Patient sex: F
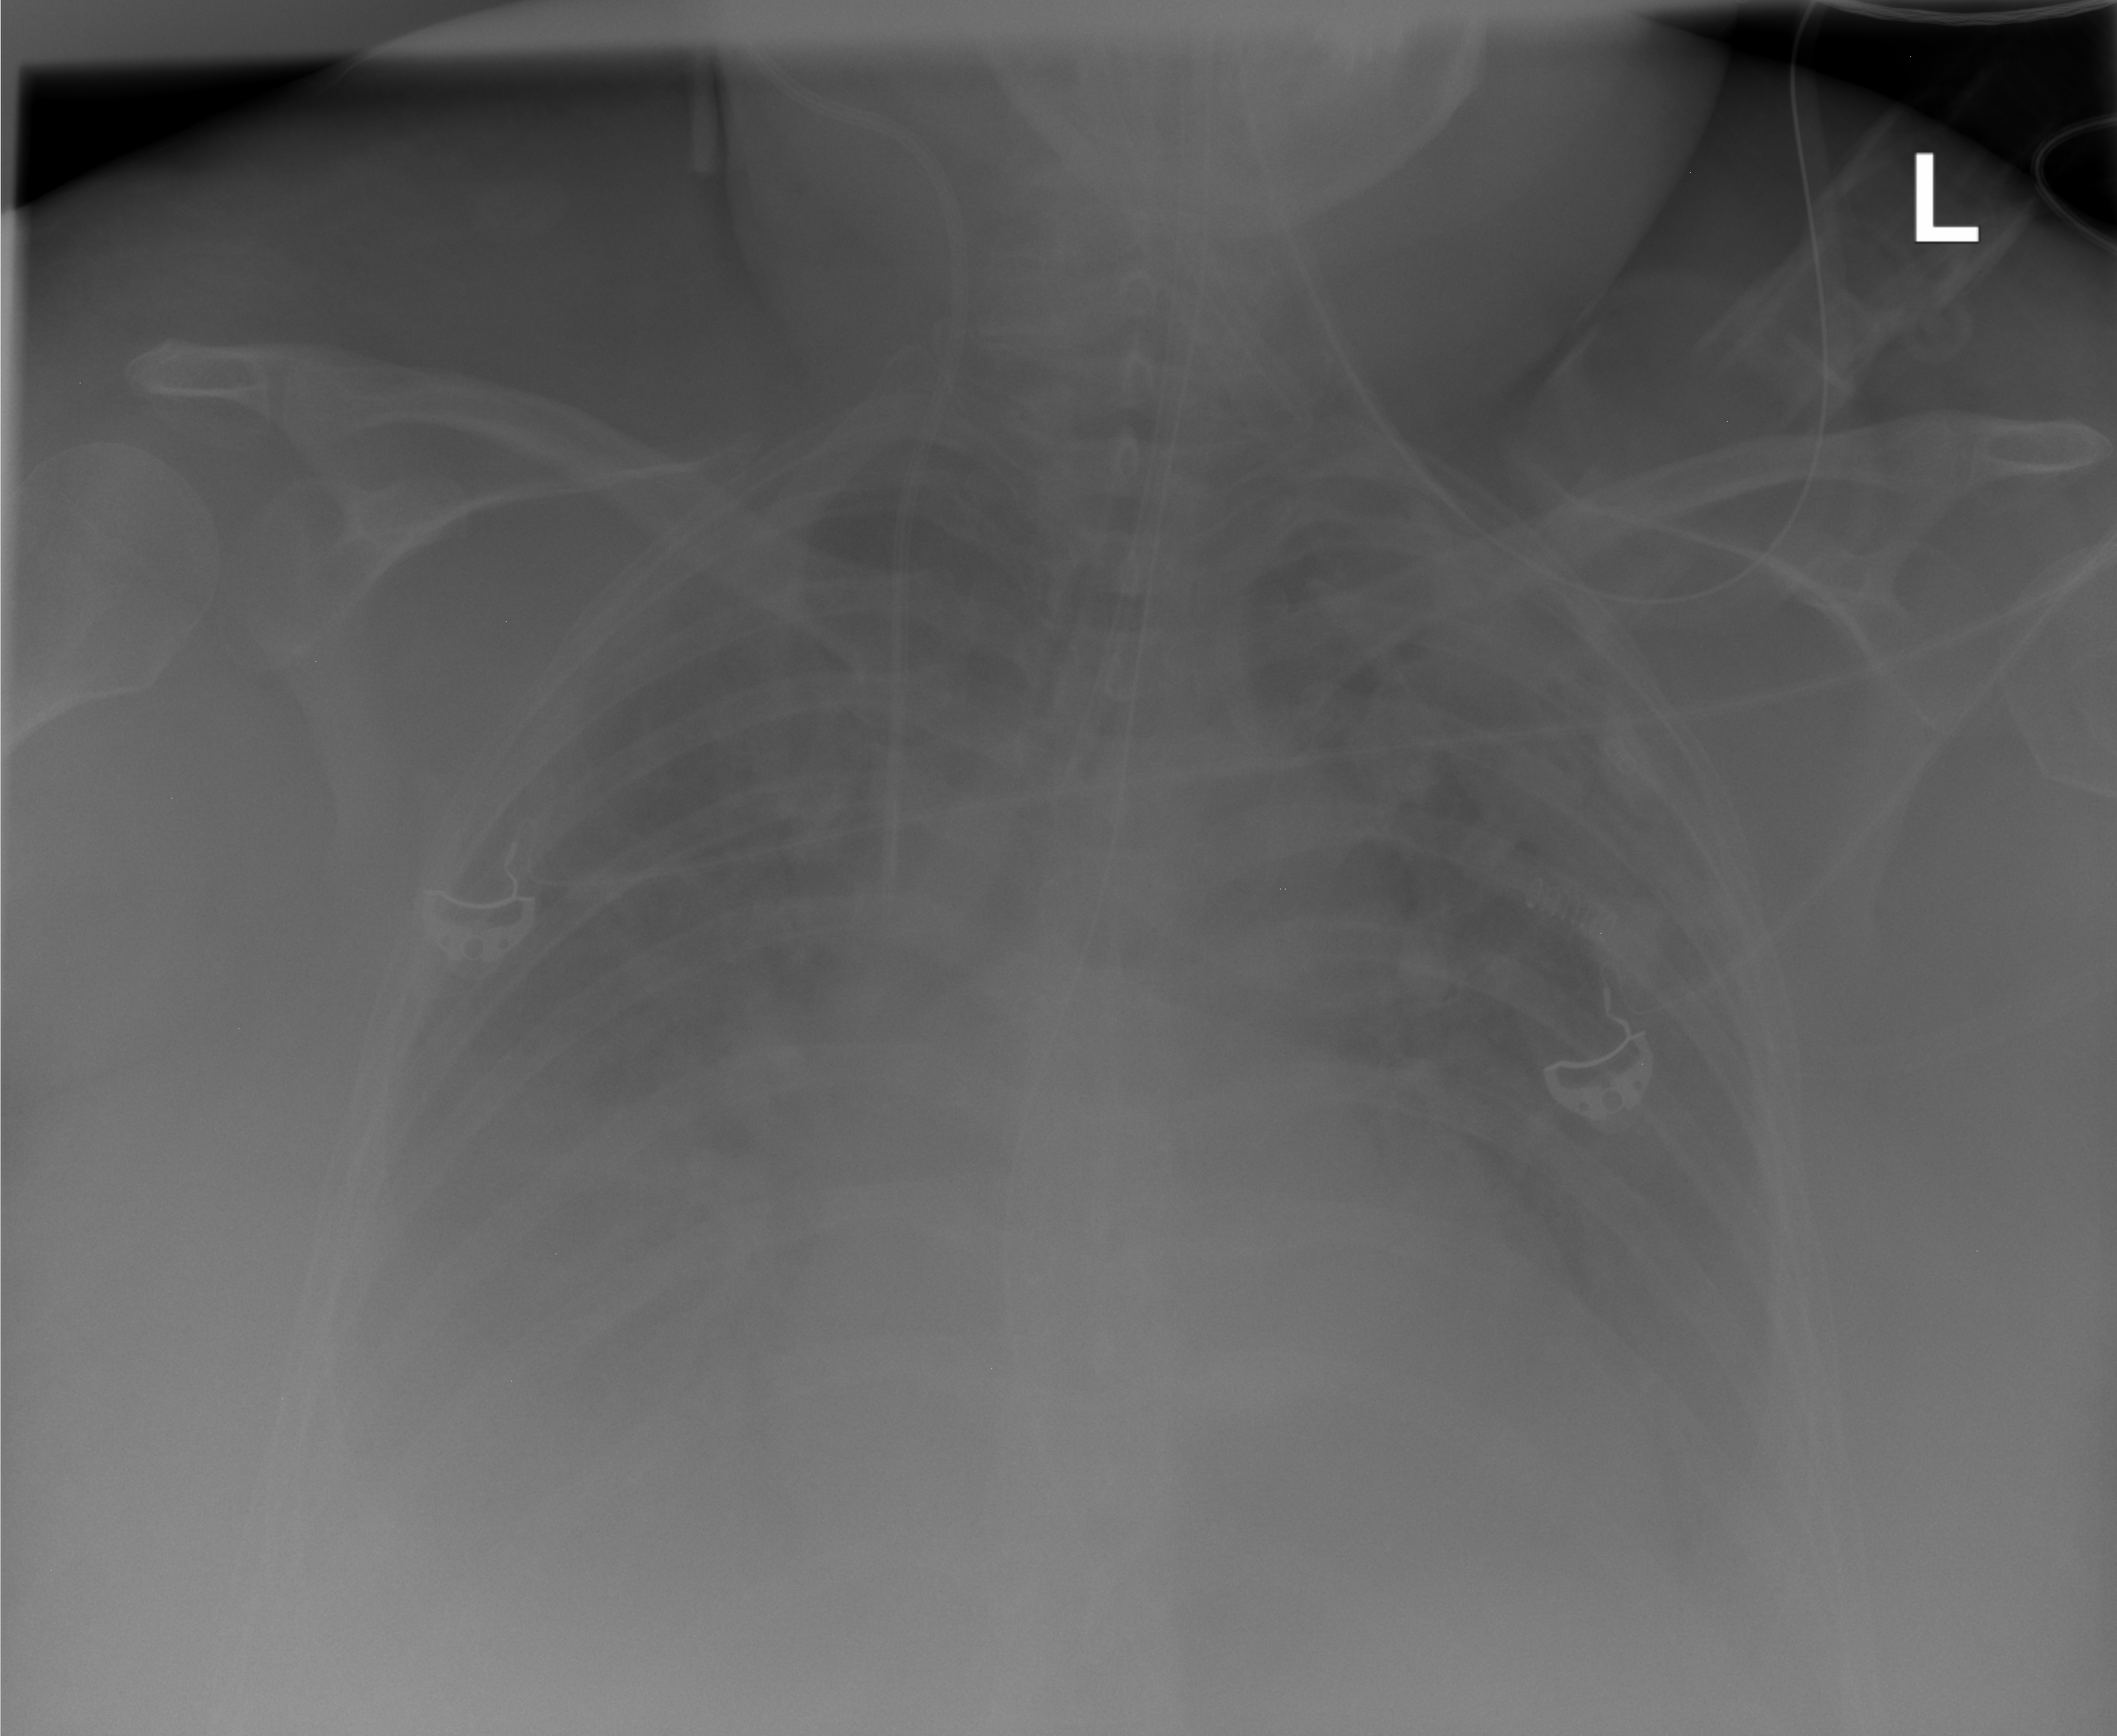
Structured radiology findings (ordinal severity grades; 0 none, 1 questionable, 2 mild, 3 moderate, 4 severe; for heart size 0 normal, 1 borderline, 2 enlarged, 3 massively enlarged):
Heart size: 2
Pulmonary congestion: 2
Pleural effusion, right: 3
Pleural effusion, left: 3
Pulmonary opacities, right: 1
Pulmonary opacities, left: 1
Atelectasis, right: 2
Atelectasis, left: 2